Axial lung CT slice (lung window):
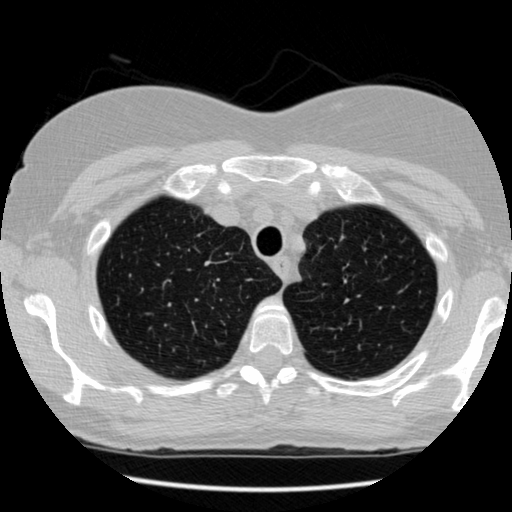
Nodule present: no